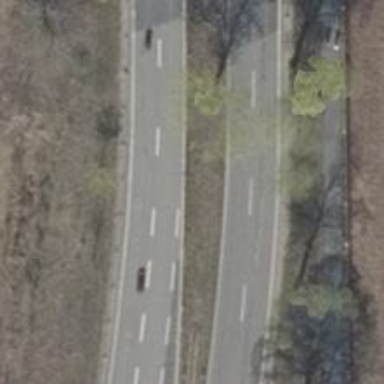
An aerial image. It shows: Primary highway with asphalt surface and separate sidewalk.